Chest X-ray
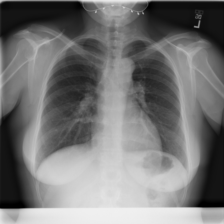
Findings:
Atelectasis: negative
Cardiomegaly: negative
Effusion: negative
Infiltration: positive
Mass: negative
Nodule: negative
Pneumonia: negative
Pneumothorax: negative
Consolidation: negative
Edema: negative
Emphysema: negative
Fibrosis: negative
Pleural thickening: negative
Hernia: negative